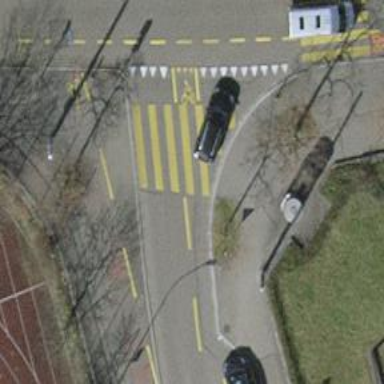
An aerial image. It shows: Uncontrolled zebra crossing with notable zebra markings.